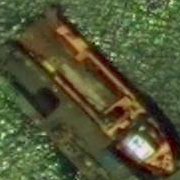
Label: civil